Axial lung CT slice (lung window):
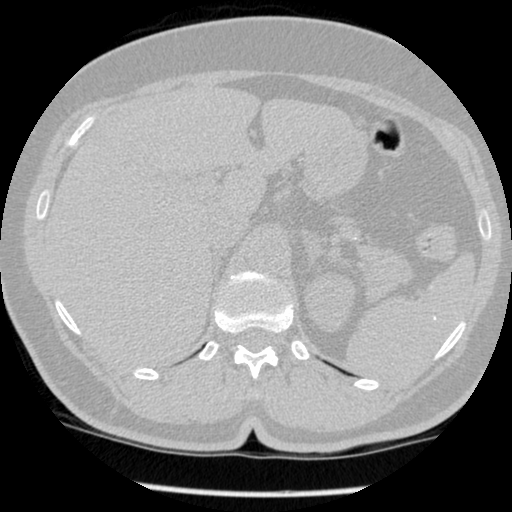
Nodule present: no